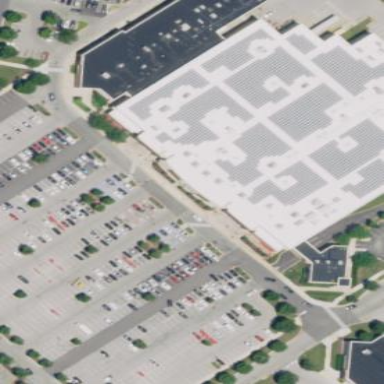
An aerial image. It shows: Retail building that houses department store.